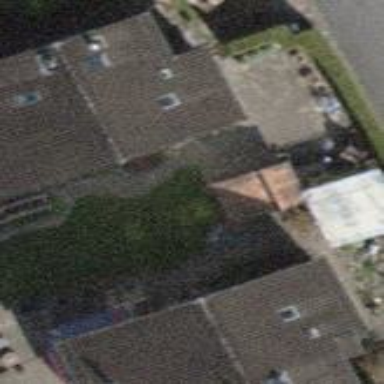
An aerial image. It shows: Detached building.